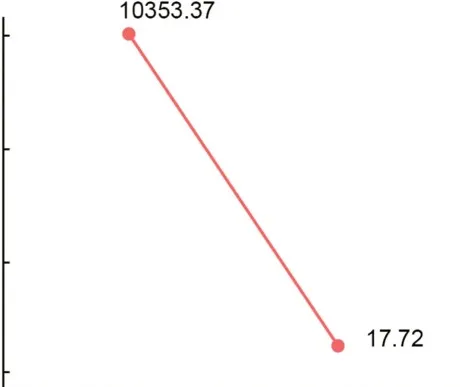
Circulating tumor DNA change during ICI treatments. (B) The level of ctDNA. CF1: 2020.11, CF2:2022.9. The symbol * represents translation termination of messenger RNA.
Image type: chart (chart)